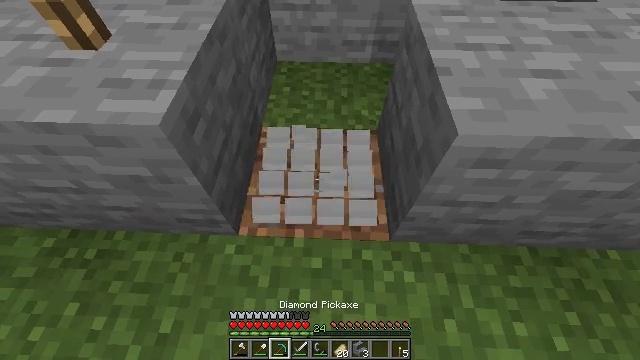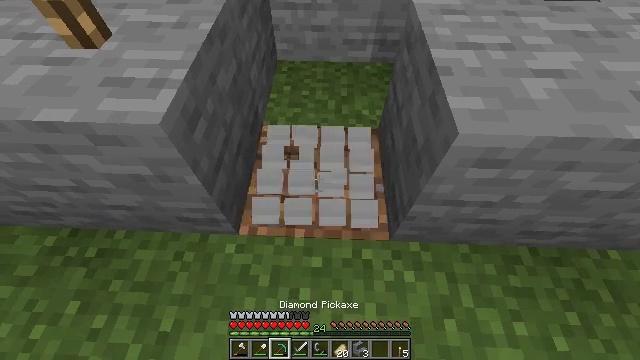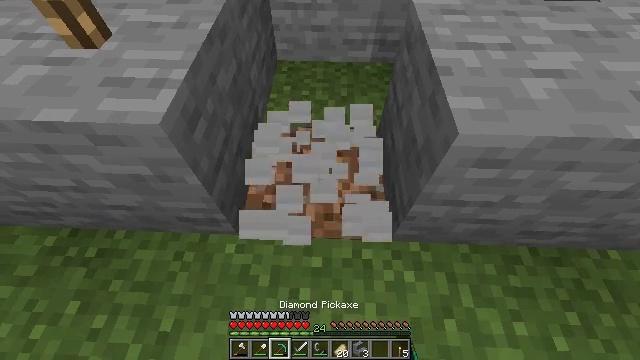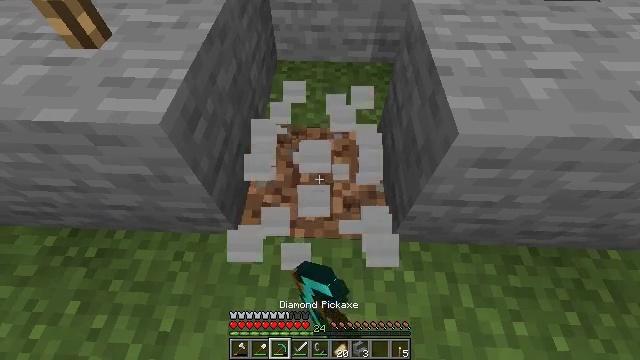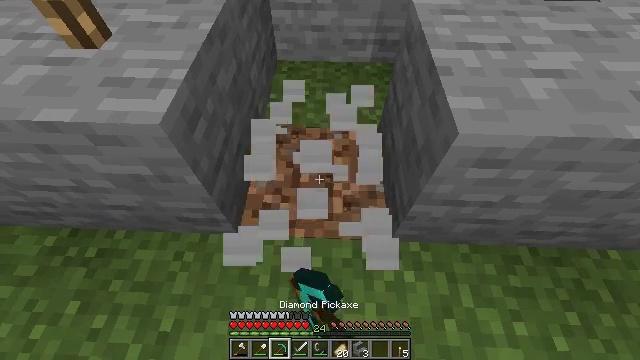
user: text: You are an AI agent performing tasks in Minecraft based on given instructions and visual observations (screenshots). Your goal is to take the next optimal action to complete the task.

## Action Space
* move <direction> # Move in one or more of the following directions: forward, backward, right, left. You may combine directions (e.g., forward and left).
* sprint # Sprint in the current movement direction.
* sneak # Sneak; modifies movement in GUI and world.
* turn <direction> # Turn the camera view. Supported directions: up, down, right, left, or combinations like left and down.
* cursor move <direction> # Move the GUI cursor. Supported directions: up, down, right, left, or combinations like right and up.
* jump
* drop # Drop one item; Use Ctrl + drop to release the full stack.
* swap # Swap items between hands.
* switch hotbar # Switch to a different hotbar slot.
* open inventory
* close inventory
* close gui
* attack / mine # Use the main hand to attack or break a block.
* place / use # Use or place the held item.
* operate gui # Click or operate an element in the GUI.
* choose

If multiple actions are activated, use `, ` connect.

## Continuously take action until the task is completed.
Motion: motion action
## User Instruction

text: mine block heavy weighted pressure plate
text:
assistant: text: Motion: attack / mine
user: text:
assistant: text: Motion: attack / mine
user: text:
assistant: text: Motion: attack / mine
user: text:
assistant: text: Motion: attack / mine
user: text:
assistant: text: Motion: attack / mine